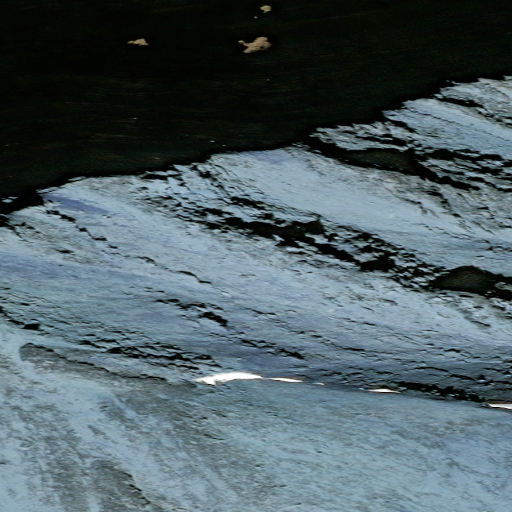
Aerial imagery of mountain in Alaska named Als Mountain containing only unknown